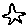
Label: star